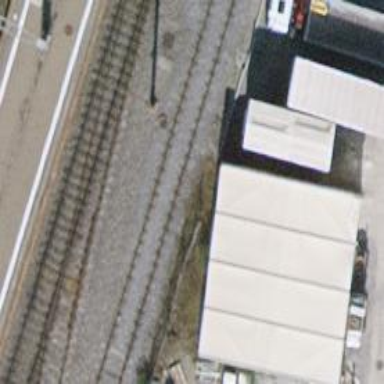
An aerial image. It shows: Railway buffer stop.